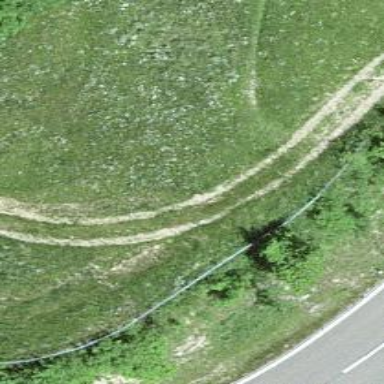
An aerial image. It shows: Track with grade5 tracktype.